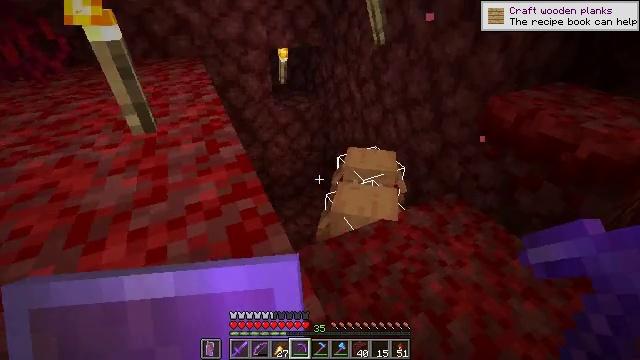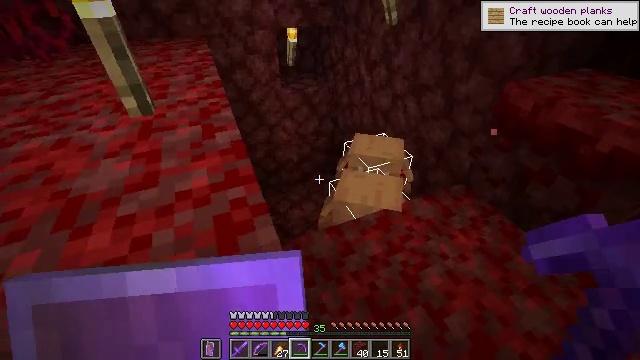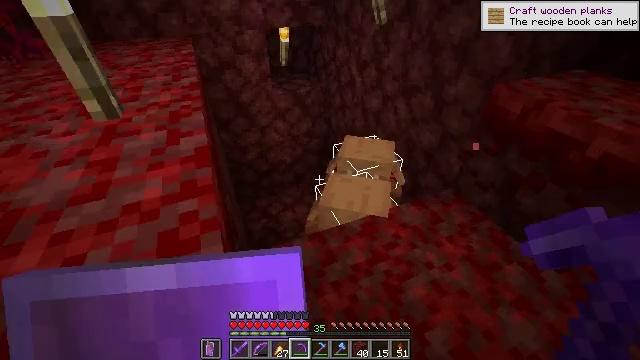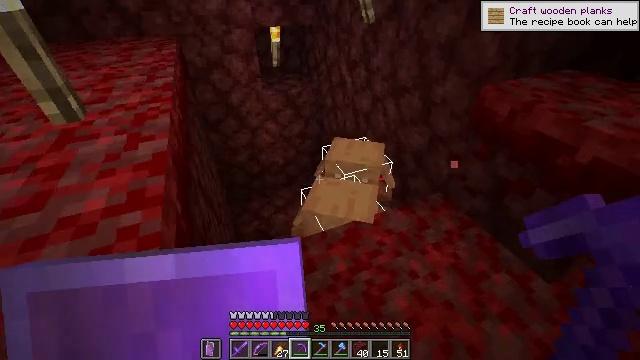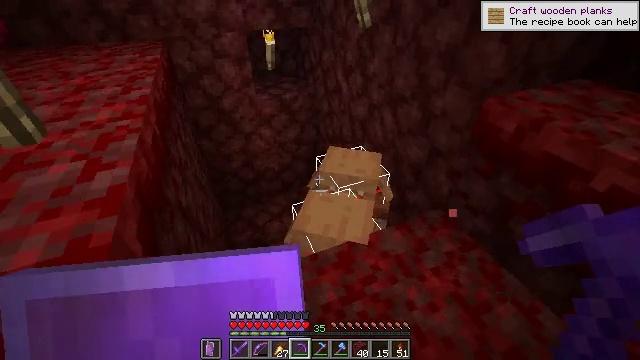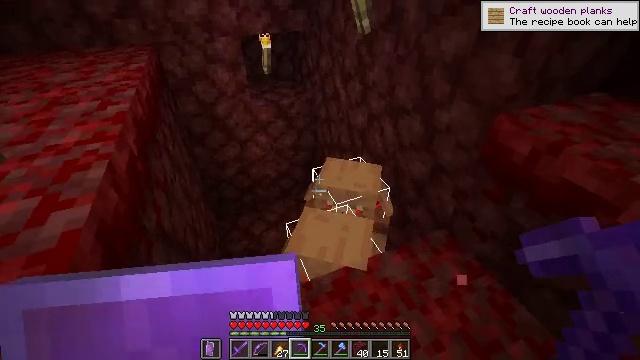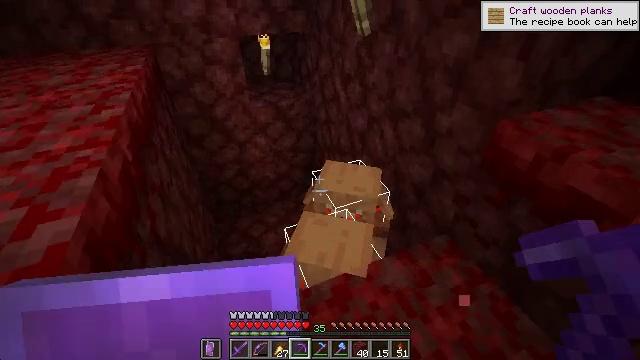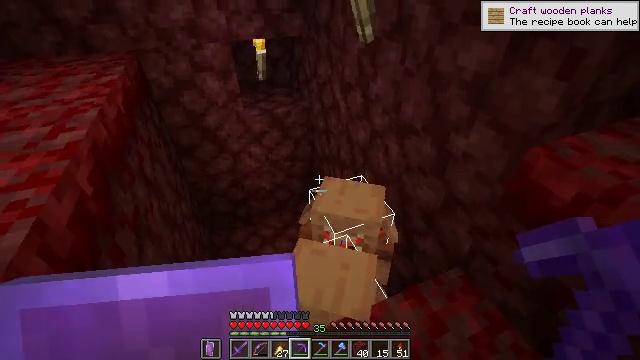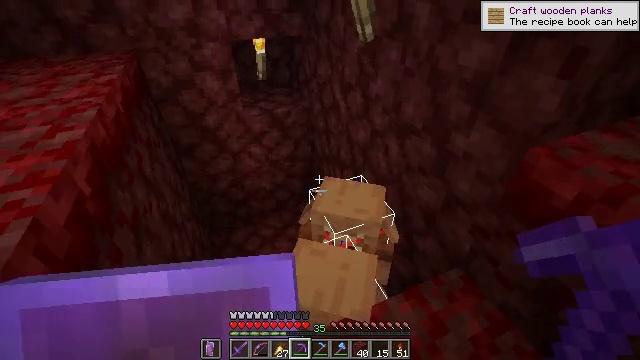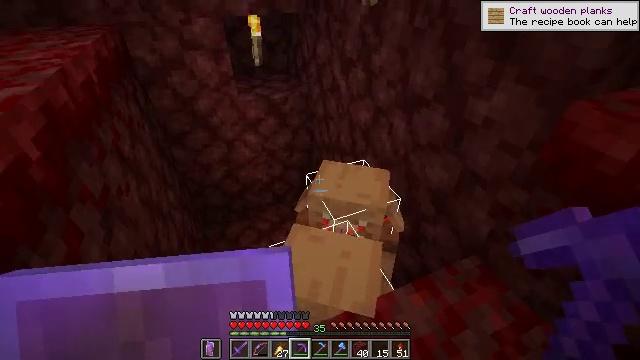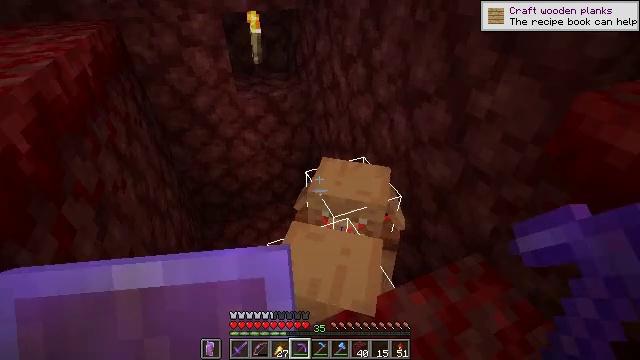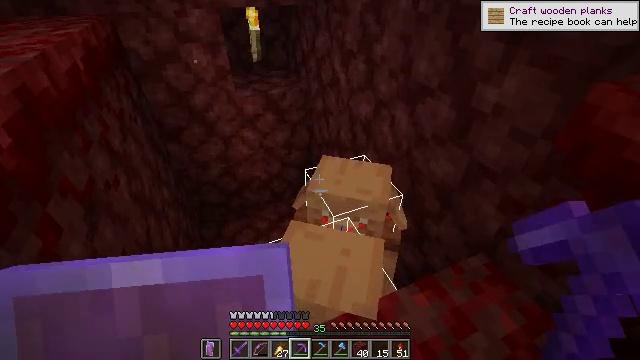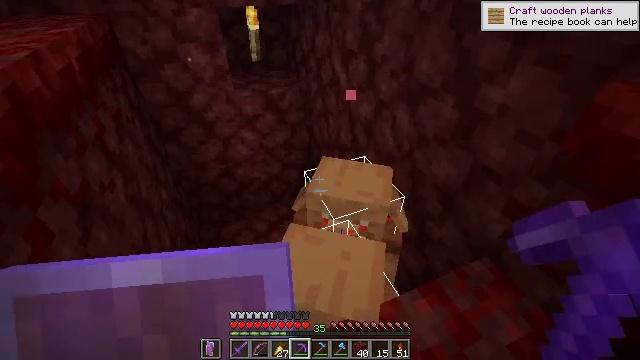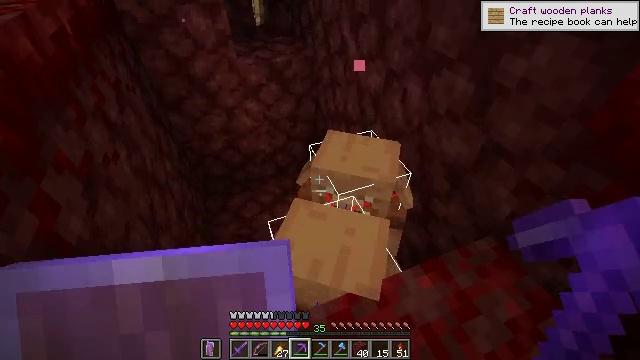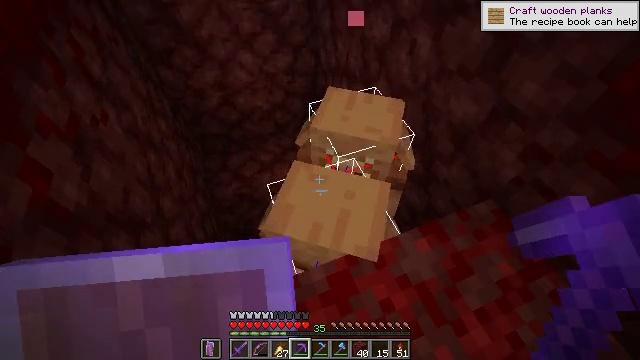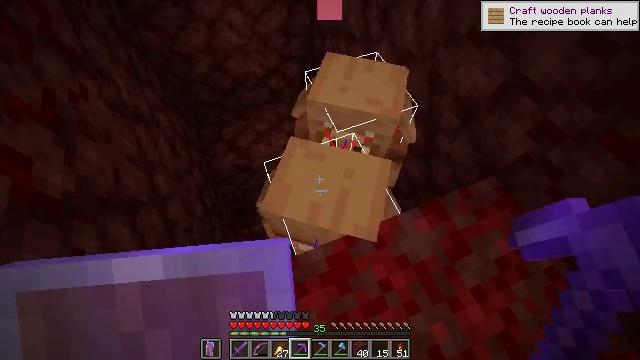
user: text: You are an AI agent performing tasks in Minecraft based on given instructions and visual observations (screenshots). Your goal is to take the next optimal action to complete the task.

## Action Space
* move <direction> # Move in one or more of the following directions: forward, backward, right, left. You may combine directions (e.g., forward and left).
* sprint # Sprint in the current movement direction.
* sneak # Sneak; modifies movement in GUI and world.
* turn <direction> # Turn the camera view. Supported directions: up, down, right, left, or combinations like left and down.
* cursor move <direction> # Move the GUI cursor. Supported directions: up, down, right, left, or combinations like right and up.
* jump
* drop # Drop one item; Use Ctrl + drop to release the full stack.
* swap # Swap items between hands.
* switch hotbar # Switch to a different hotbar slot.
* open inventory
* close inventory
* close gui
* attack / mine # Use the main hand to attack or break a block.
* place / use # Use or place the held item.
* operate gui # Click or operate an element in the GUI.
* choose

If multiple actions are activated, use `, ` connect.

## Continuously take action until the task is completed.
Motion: motion action
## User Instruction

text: Harvest nether wart blocks for resources.
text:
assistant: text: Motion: move forward and move right, turn left and down
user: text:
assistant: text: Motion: move forward
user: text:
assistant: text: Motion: move forward
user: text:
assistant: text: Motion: move forward
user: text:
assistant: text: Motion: move forward
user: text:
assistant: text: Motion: move forward
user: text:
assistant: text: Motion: sneak
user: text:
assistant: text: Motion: sneak
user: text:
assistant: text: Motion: sneak
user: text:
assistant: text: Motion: sneak
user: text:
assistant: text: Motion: move forward, sneak
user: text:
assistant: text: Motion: move forward, sneak
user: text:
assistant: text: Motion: move forward, sneak, turn left and down
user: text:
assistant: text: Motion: move forward, sneak, turn down
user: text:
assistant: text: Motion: move forward, sneak, turn down
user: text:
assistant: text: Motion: move forward, sneak, turn down
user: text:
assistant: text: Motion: move forward, sneak
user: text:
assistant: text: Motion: move forward, sneak, turn down
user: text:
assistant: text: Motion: move forward, sneak, turn down
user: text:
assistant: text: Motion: move forward, sneak, turn down
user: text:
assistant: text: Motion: move forward, sneak
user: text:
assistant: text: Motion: move forward, sneak
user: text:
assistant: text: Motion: move forward, sneak
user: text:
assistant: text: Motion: move forward, sneak
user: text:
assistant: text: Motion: move forward, sneak
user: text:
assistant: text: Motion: move forward, sneak
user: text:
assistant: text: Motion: move forward, sneak
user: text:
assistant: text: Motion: move forward, sneak
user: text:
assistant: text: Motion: move forward, sneak
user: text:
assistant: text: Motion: move forward, sneak